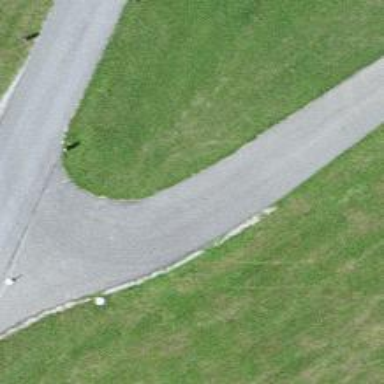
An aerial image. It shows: Asphalt track with grade2 tracktype.